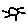
Label: sun